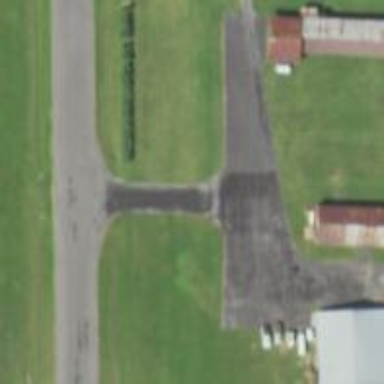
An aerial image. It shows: View of taxiway at the airport.